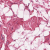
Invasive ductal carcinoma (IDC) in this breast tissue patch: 0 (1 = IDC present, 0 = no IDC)